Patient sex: F
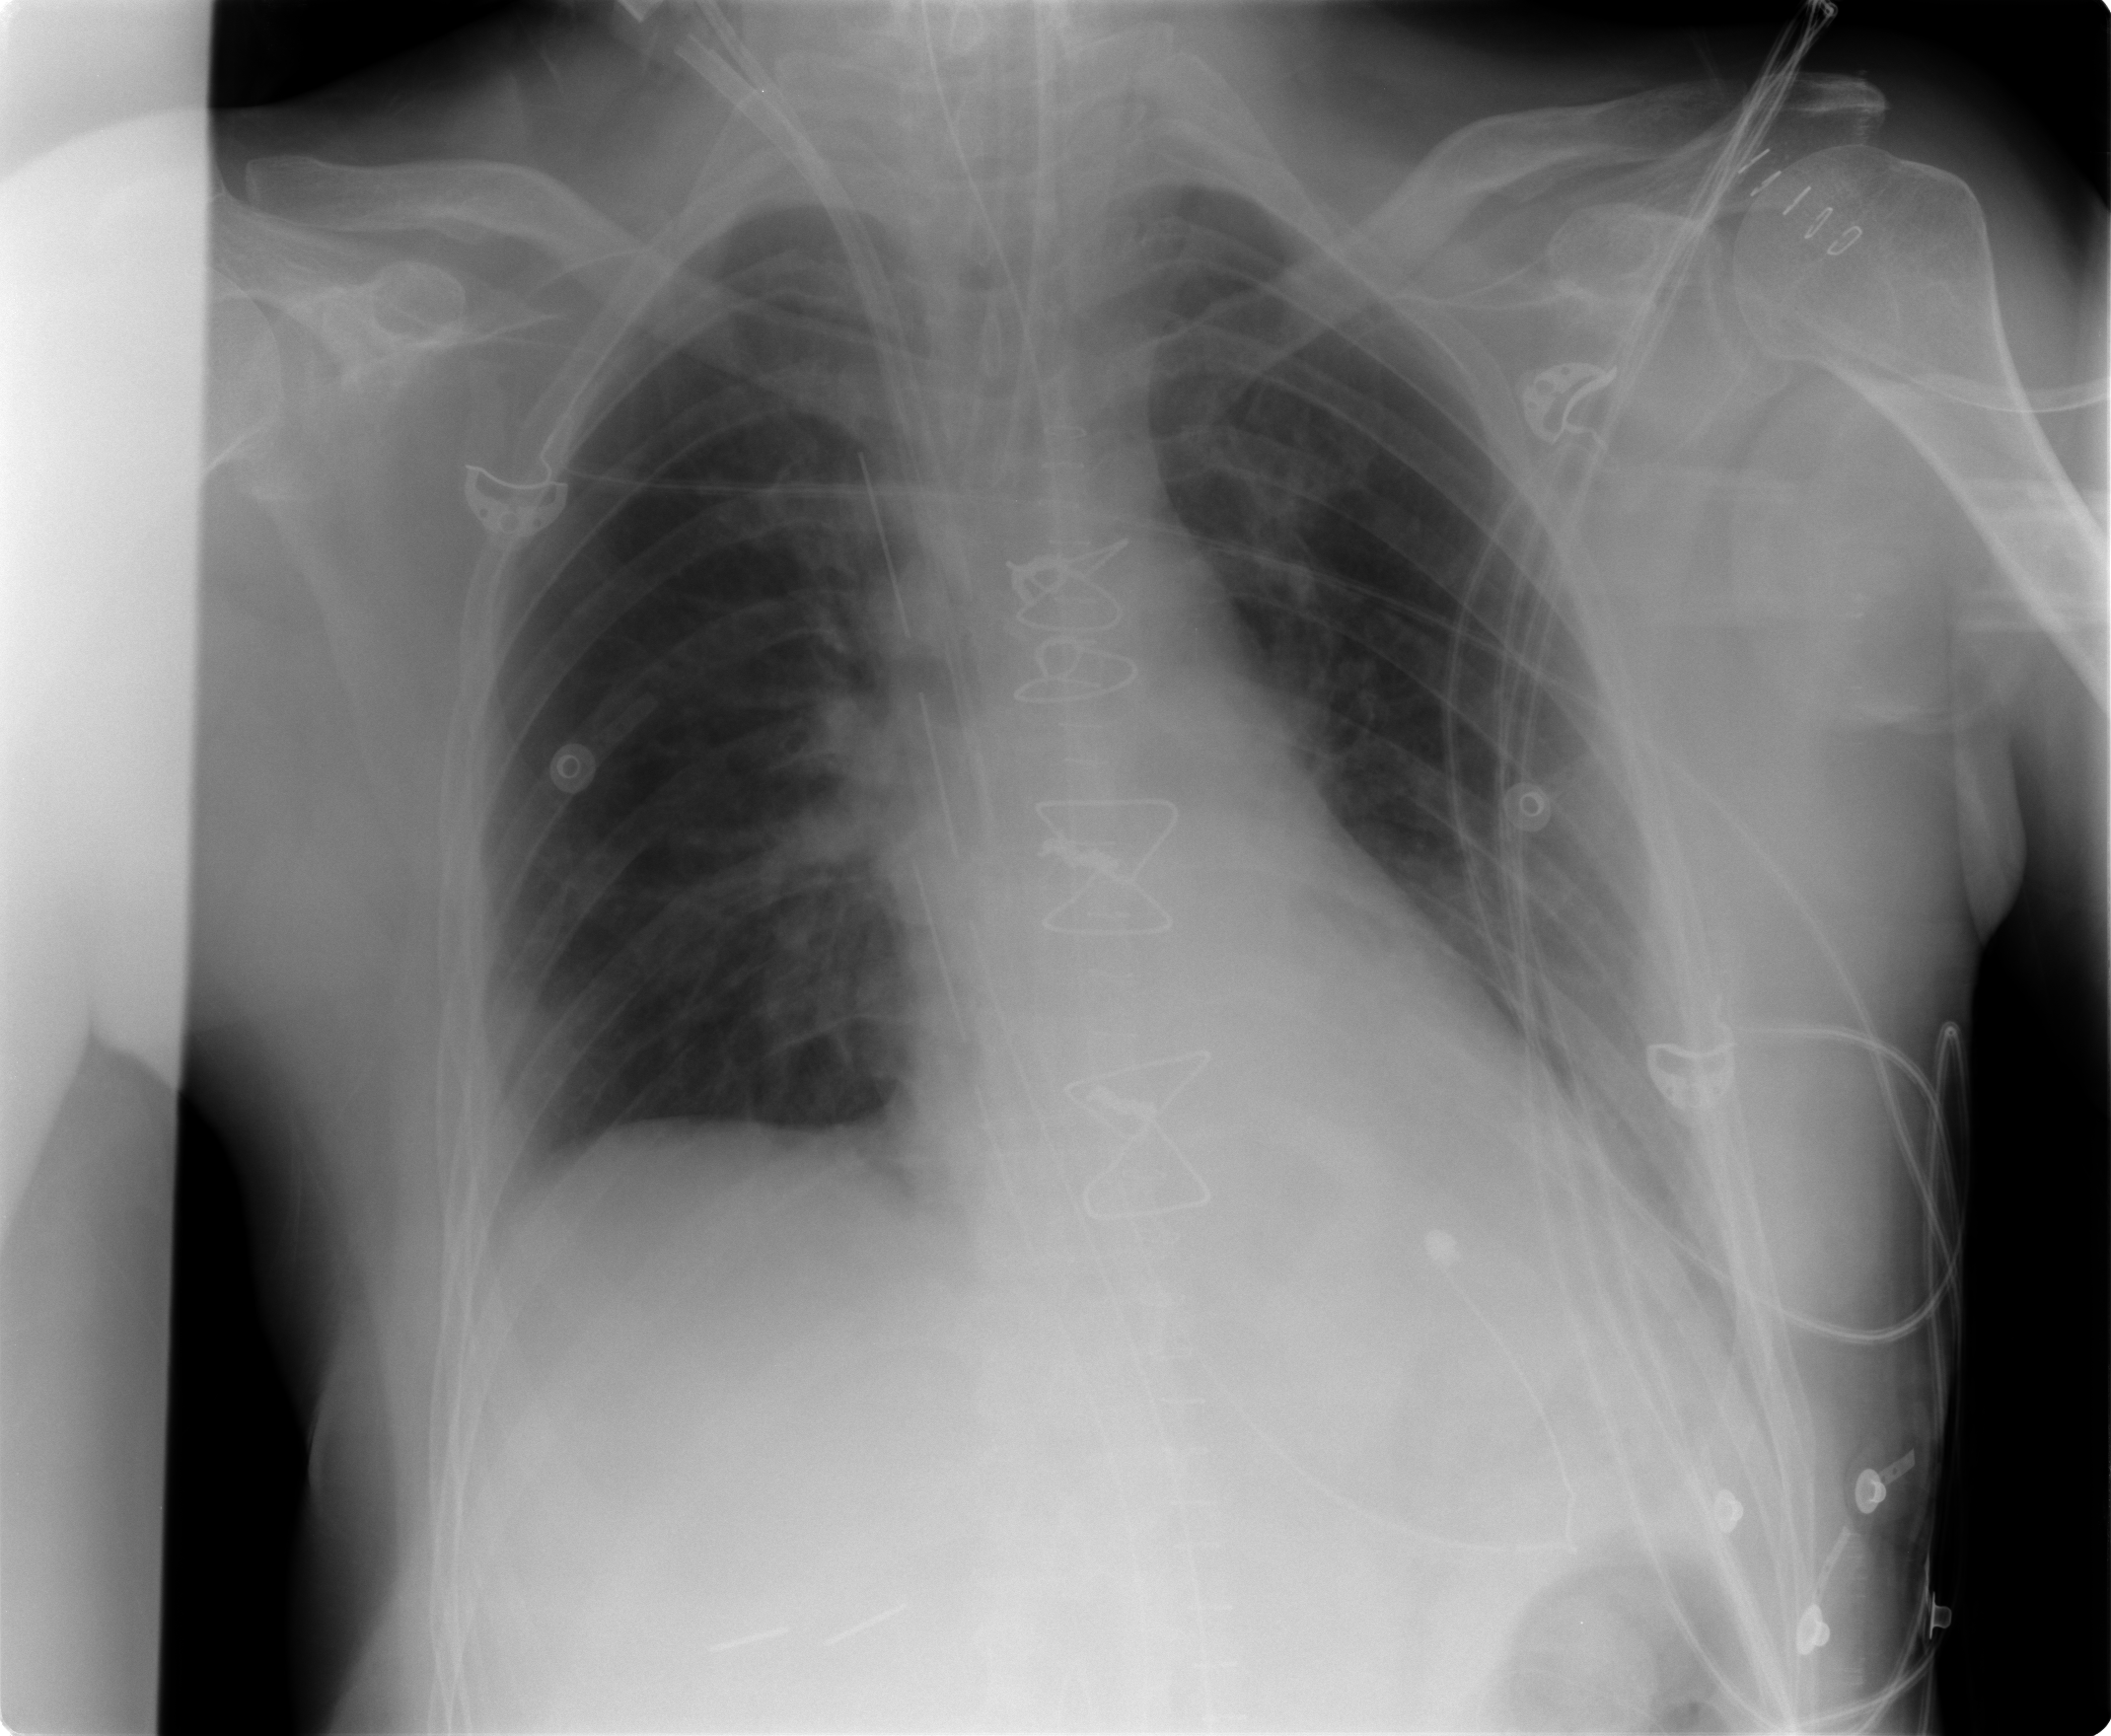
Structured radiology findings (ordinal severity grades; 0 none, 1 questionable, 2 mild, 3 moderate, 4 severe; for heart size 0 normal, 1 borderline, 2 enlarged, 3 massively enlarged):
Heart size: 0
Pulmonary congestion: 1
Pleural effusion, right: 1
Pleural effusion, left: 2
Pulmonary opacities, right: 0
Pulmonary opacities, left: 0
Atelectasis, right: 1
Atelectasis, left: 2